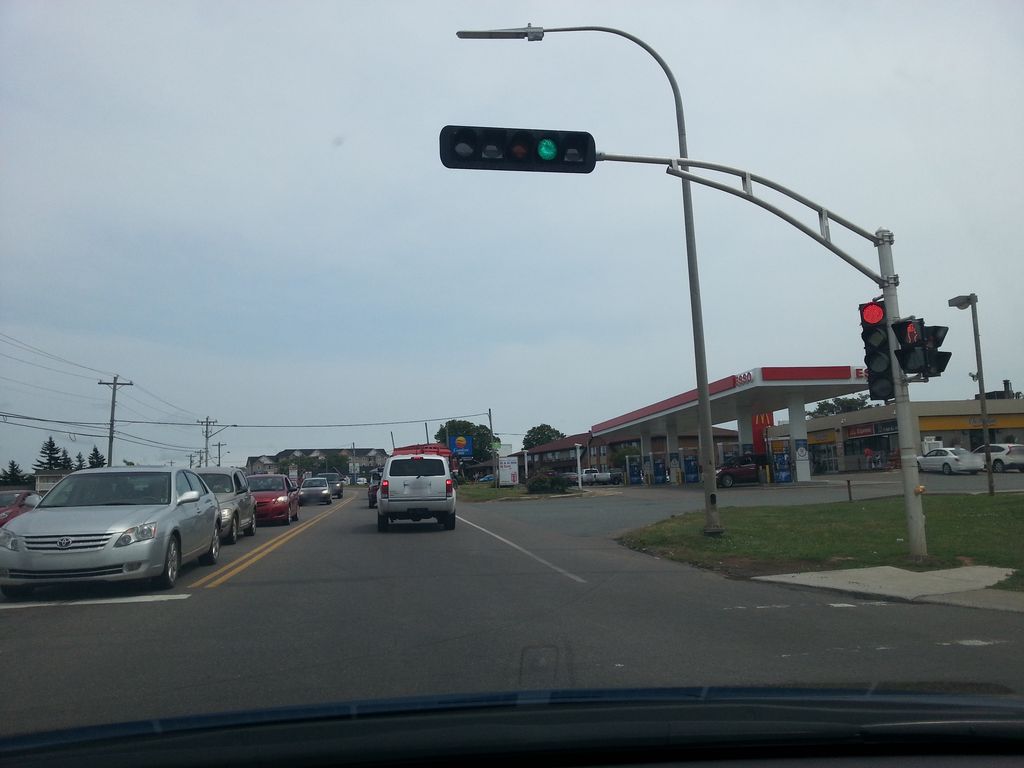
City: charlottetown